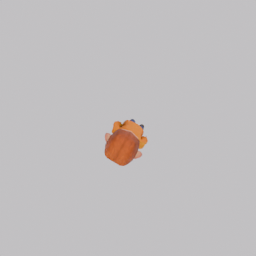
Label: people